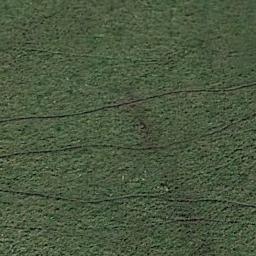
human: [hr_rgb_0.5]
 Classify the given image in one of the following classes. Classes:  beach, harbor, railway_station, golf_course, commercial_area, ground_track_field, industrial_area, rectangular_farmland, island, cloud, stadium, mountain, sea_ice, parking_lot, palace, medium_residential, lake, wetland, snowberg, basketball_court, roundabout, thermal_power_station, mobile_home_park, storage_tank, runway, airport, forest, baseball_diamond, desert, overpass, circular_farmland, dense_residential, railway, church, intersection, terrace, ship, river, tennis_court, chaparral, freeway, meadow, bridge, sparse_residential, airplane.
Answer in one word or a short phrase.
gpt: meadow